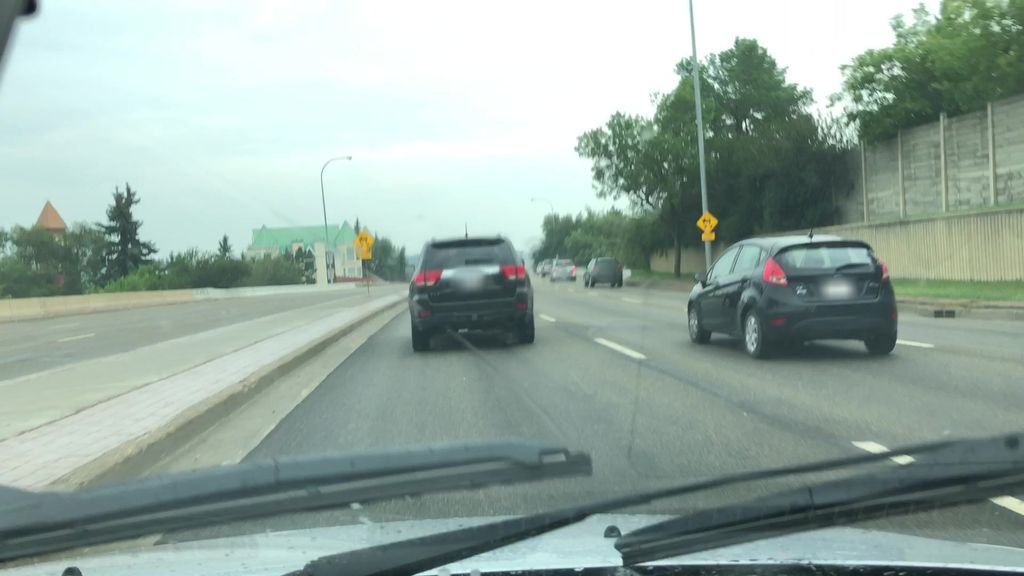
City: edmonton